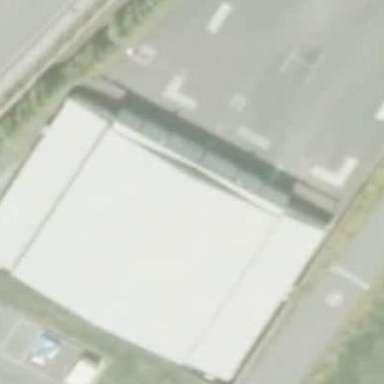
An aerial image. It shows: Hangar located at airport.